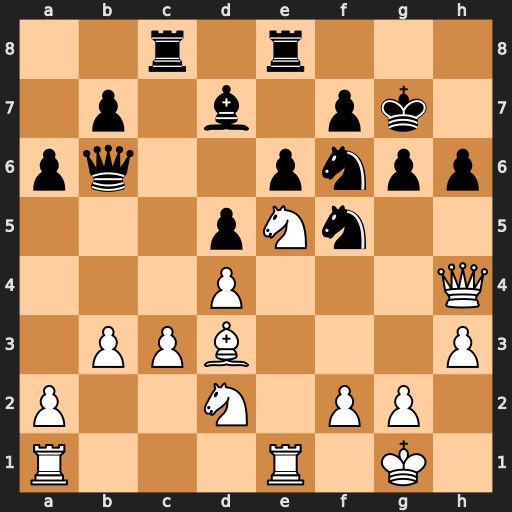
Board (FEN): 2r1r3/1p1b1pk1/pq2pnpp/3pNn2/3P3Q/1PPB3P/P2N1PP1/R3R1K1
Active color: w
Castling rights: -
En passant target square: -
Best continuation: Qxf6+ Kxf6 Nxd7+ Kg7 Nxb6